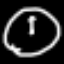
Label: clock